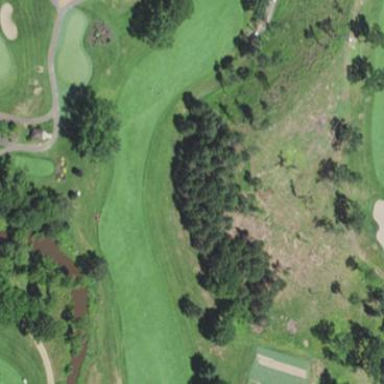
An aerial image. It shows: Golf fairway surrounded by grass.